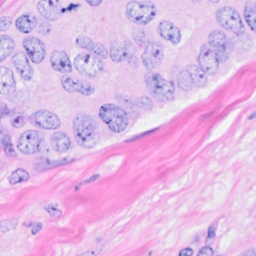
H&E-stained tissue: Breast